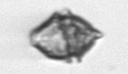
Label: Kryptoperidinium_triquetrum